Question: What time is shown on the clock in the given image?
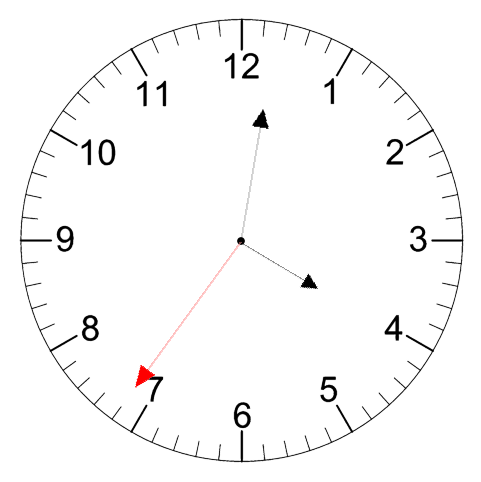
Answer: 04:01:36